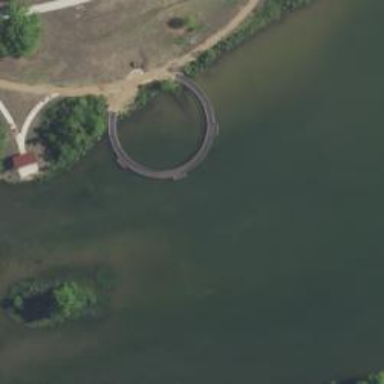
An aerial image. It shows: Footway bridge.